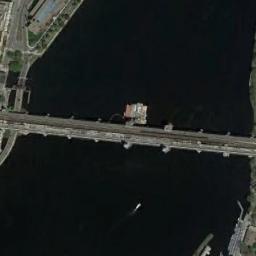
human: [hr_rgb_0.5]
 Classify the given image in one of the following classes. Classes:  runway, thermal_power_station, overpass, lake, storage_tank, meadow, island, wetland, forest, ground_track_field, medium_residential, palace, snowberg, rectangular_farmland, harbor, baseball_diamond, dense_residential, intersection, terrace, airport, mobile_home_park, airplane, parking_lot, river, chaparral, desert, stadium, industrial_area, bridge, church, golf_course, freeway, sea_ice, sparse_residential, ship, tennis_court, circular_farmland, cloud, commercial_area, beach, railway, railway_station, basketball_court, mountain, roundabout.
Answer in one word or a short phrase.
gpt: bridge